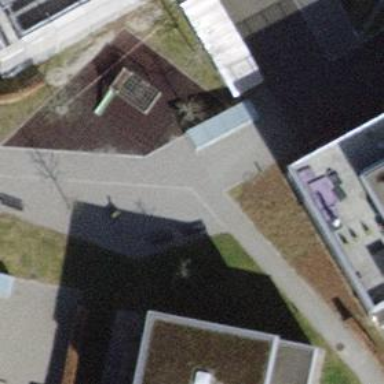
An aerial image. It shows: Black bench.